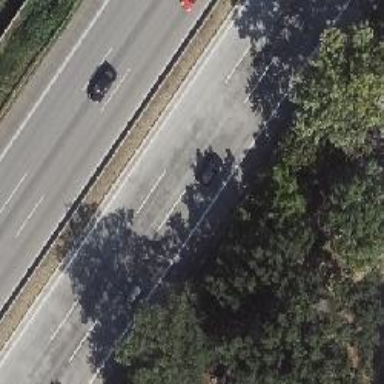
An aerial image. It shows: Motorway.